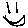
Label: smiley face